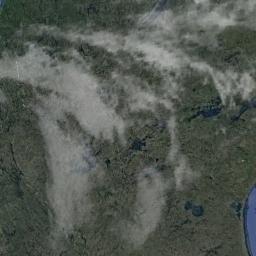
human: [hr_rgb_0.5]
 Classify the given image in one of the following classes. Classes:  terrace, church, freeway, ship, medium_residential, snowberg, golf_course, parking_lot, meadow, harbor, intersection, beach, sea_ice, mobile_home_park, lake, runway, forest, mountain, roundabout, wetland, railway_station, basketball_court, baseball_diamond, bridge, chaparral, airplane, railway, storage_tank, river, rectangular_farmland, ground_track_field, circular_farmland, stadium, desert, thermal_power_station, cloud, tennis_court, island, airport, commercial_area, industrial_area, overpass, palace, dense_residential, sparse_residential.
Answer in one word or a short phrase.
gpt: cloud